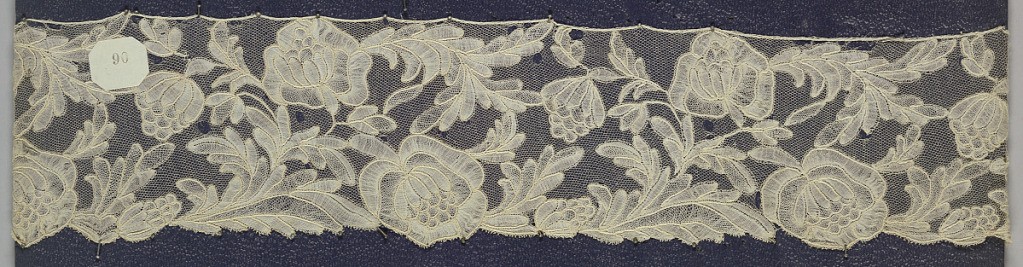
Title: Border
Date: late 18th century
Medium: Technique: bobbin lace
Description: Bobbin lace pillow border, scrolling leaves and flowers; late 18th century Brussels